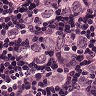
Metastatic tissue present: yes